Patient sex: M
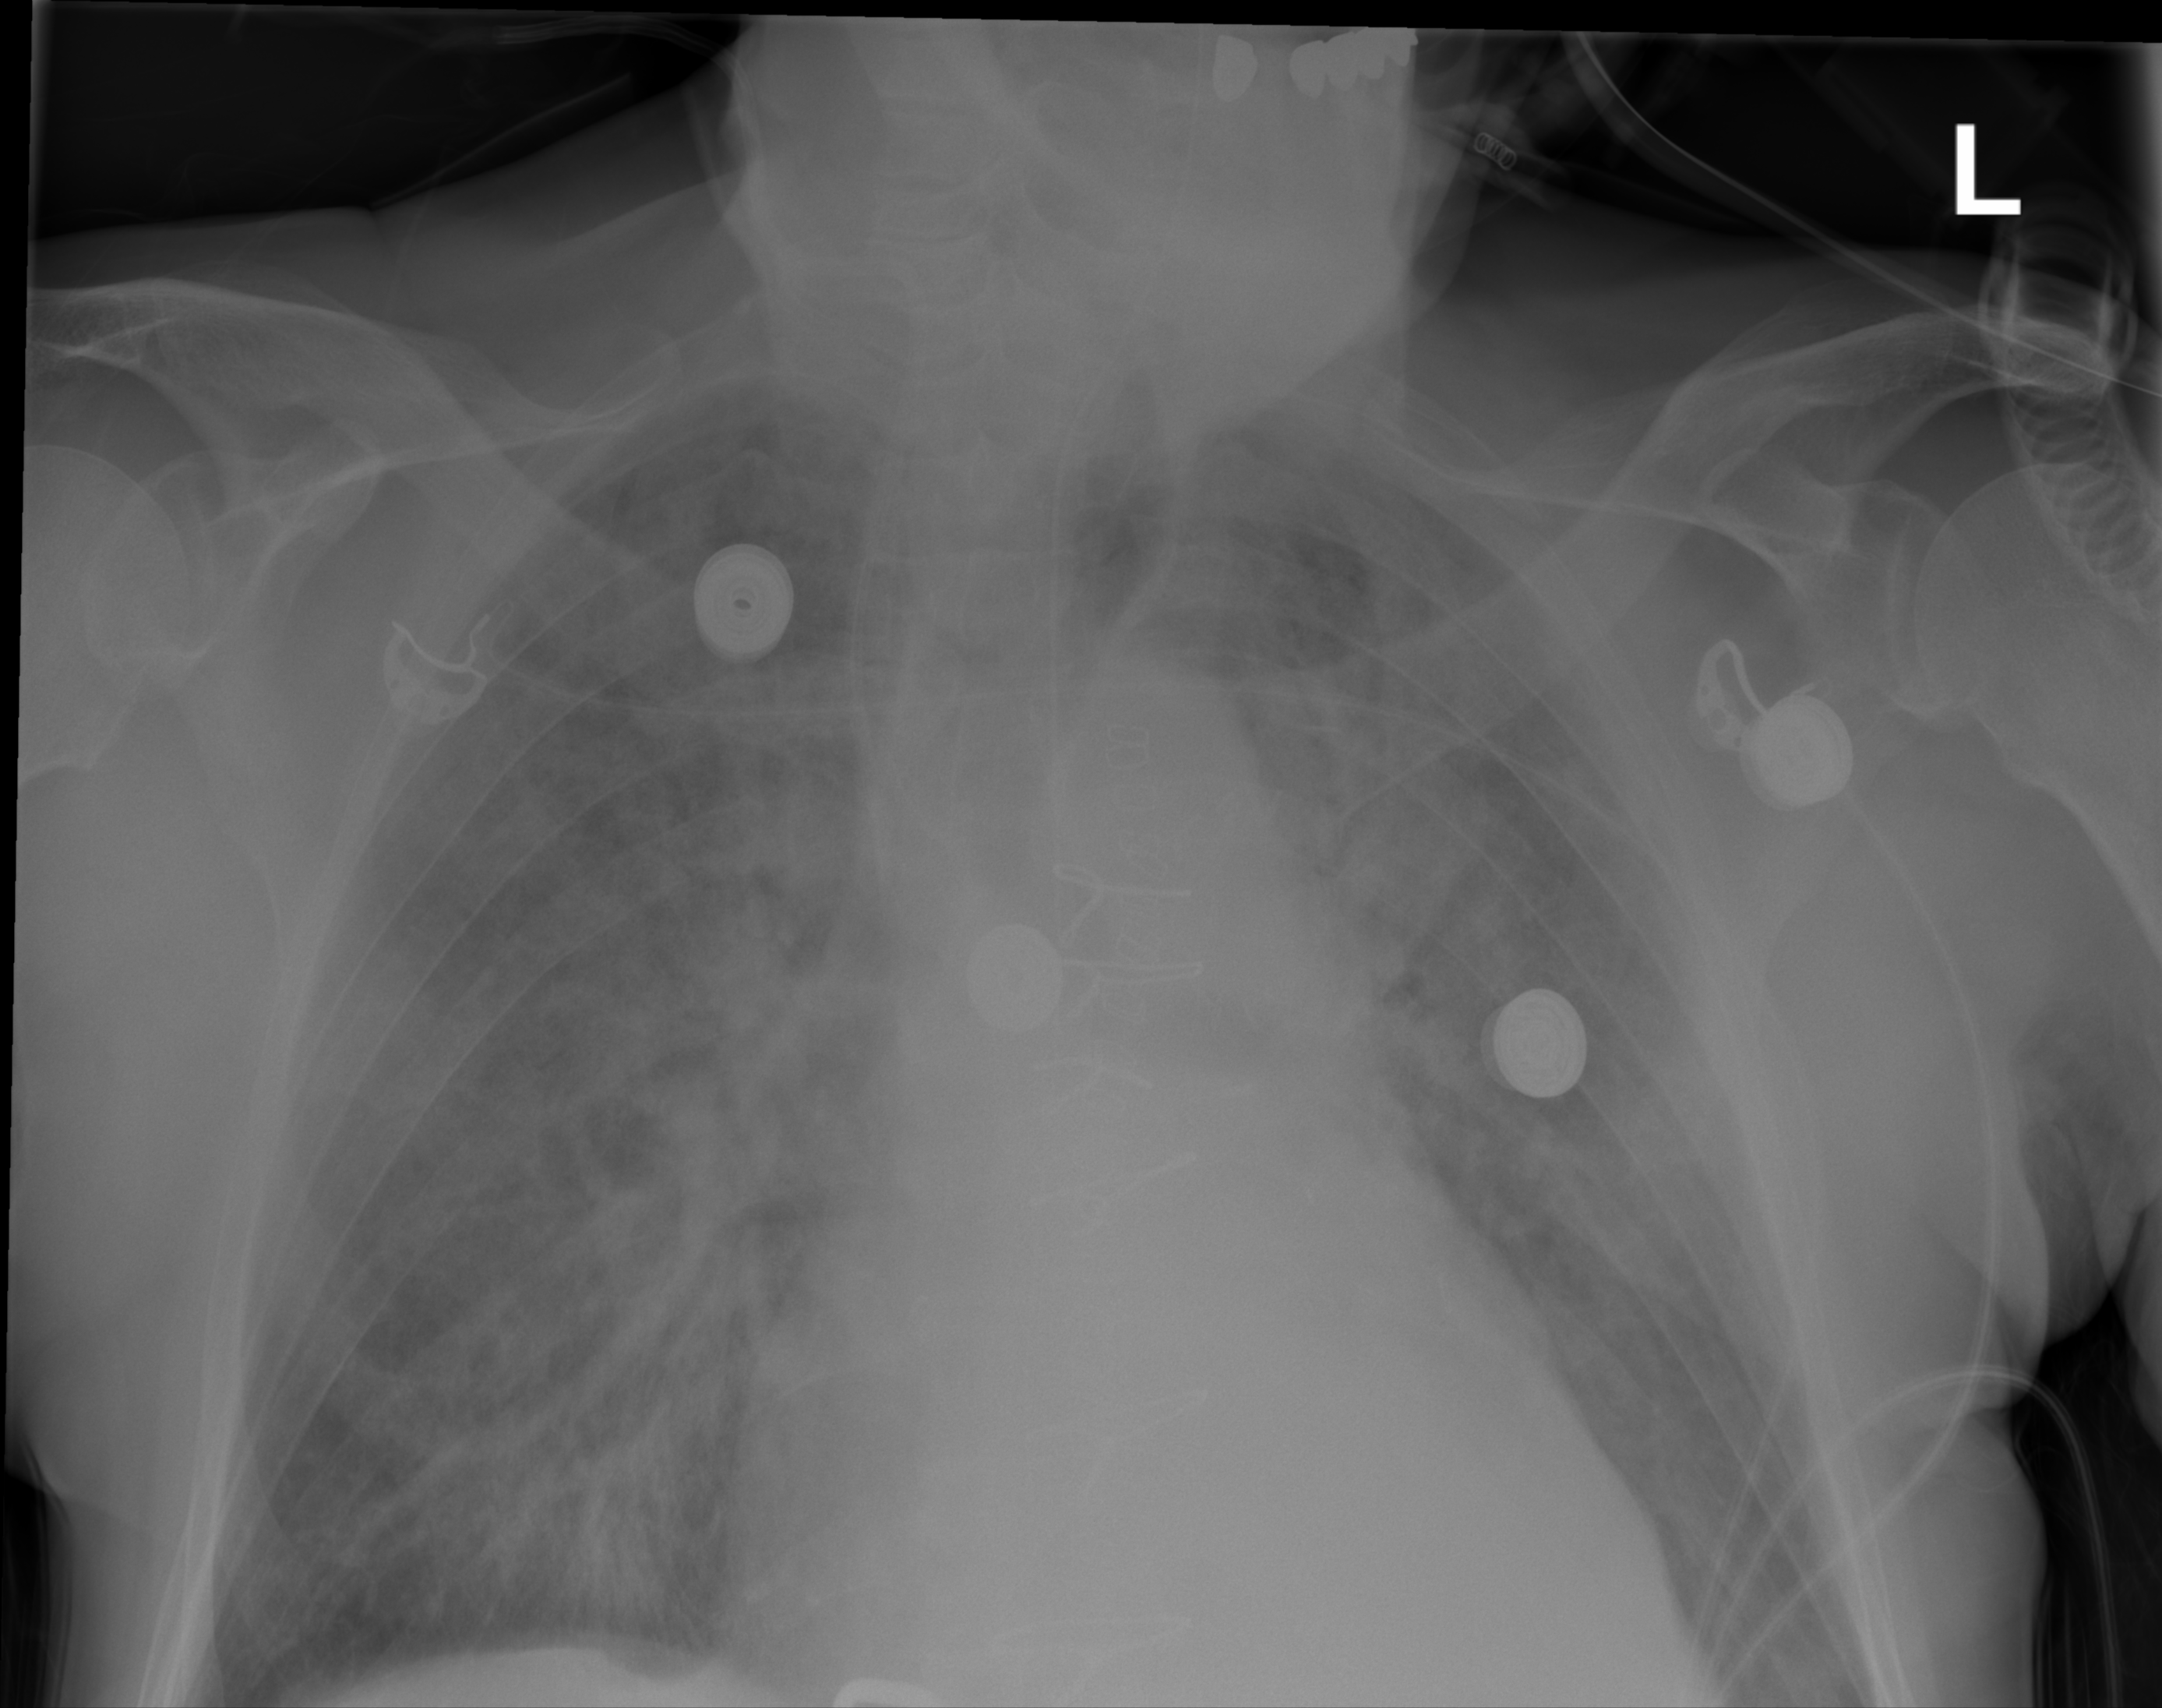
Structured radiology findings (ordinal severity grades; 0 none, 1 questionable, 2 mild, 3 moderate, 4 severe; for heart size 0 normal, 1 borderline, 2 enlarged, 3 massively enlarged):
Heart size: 2
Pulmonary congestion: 3
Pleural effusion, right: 0
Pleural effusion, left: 0
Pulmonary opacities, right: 3
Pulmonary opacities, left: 3
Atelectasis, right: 0
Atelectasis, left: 0